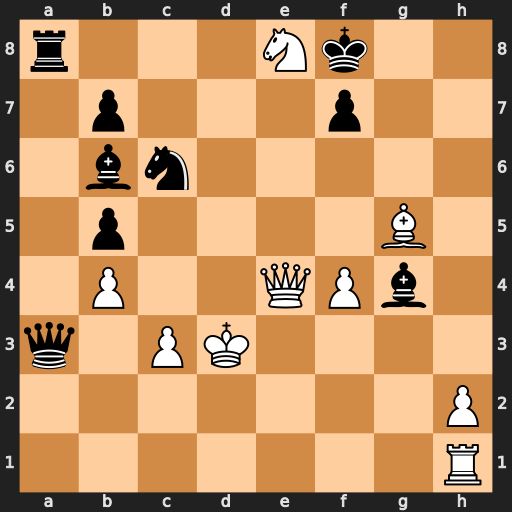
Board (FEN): r3Nk2/1p3p2/1bn5/1p4B1/1P2QPb1/q1PK4/7P/7R
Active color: w
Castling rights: -
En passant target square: -
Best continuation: Bh6+ Kg8 Nf6+ Kh8 Qh7#